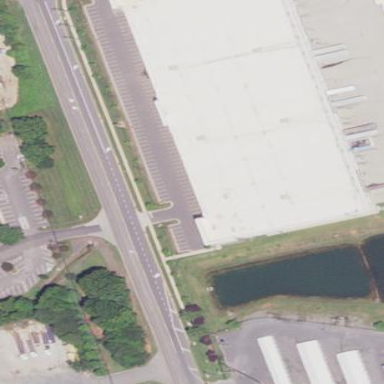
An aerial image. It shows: Warehouse.